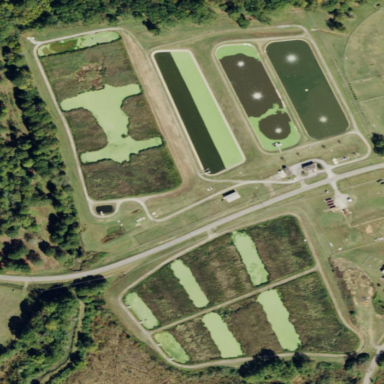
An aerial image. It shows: View of wastewater plant.